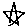
Label: star